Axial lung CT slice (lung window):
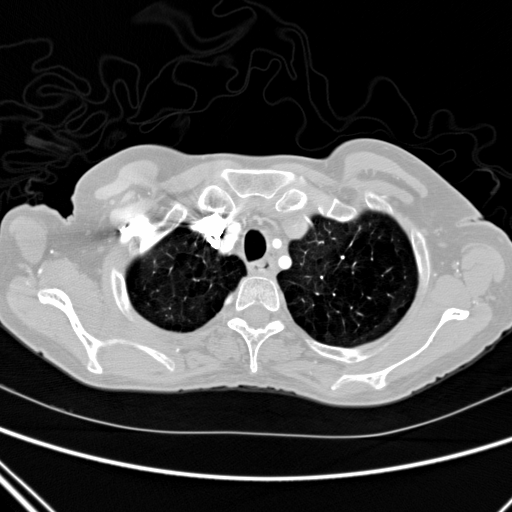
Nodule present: no